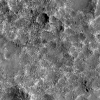
Atmospheric dust classification: not_dusty